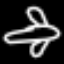
Label: airplane